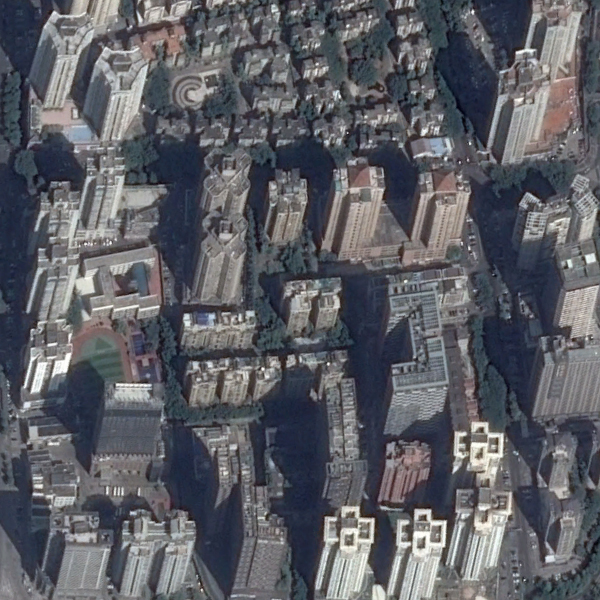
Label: Commercial